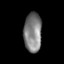
Tissue: skin
Cell type: Epithelial cells
Senescence score: 0.8604
Nuclear area (px): 689
Mean DAPI intensity: 127.53